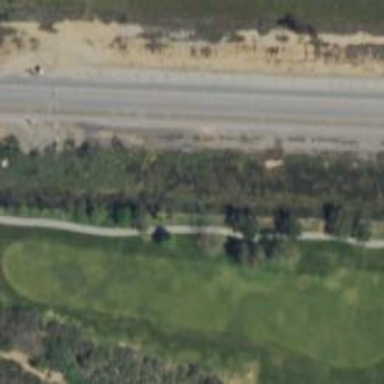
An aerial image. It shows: Service road used as golf cart path.